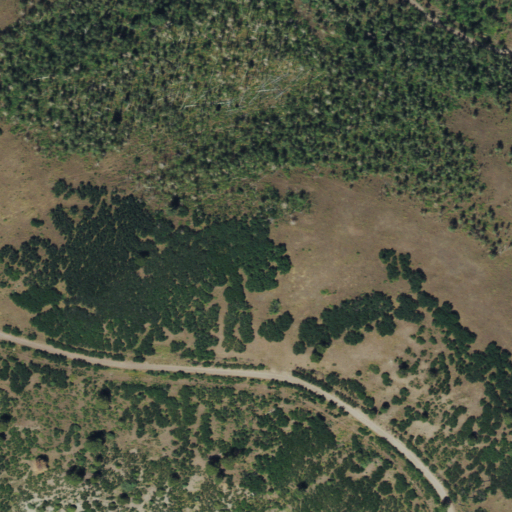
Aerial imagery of mountain in Colorado named Miller Mesa containing deciduous forest, shrub, and mixed forest